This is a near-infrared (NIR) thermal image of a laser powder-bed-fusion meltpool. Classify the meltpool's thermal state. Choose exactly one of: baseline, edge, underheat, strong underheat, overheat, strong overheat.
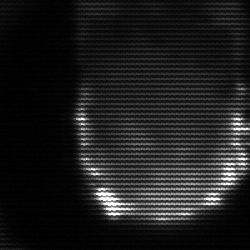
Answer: baseline